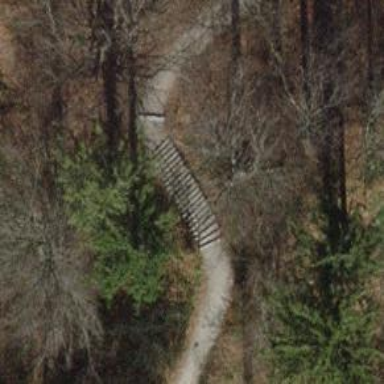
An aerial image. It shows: Gravel steps.